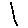
Label: line